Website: crate-barrel
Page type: customer-info-address
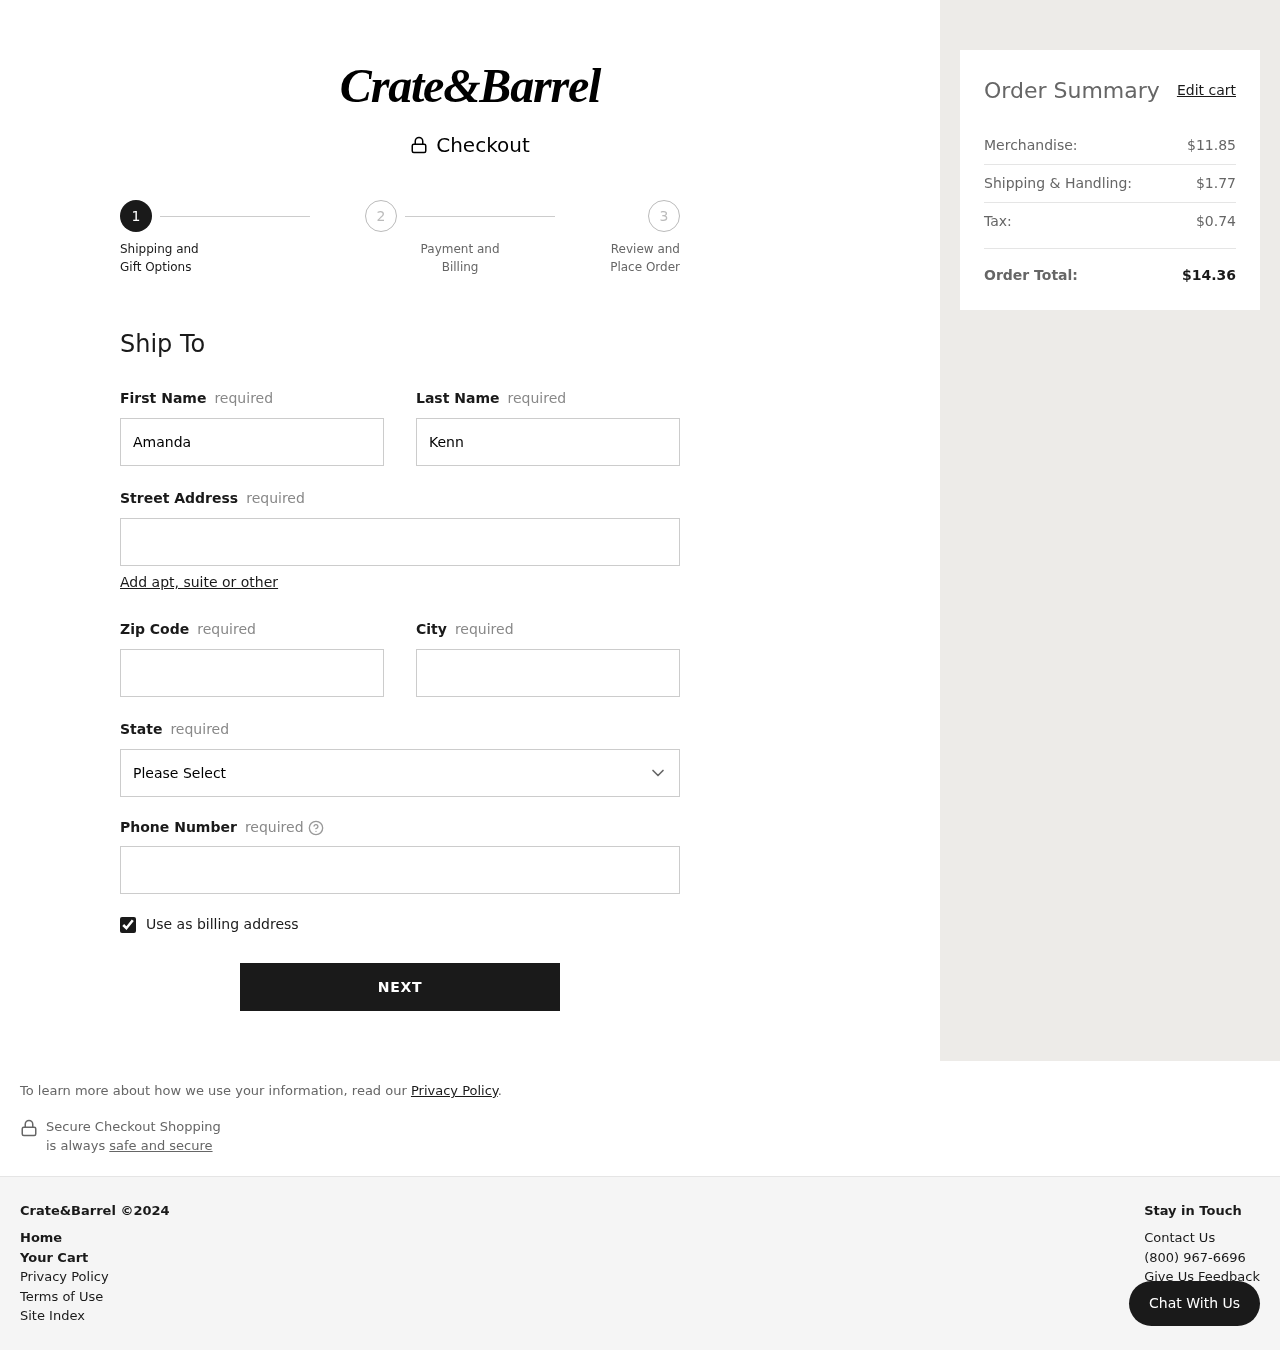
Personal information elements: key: PII_CITY
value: Harrisshire
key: PII_FIRSTNAME
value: Amanda
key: PII_LASTNAME
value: Kennedy
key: PII_PHONE
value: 5619394635
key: PII_POSTCODE
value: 55113
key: PII_STATE
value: Minnesota
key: PII_STREET
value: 35747 Dawn Fords Apt. 986
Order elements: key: ORDER_SUBTOTAL
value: $11.85
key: ORDER_SHIPPING_COST
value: $1.77
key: ORDER_TAX
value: $0.74
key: ORDER_TOTAL
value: $14.36